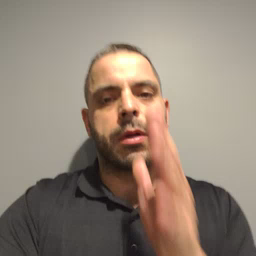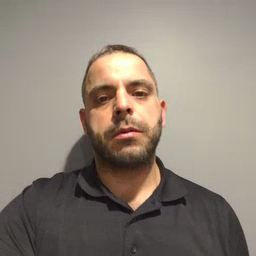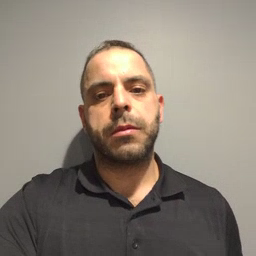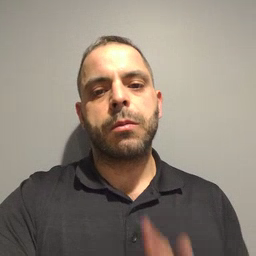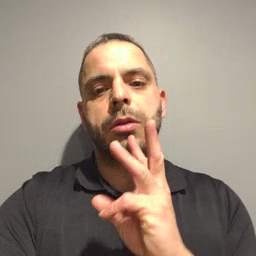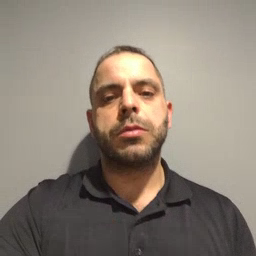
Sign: water